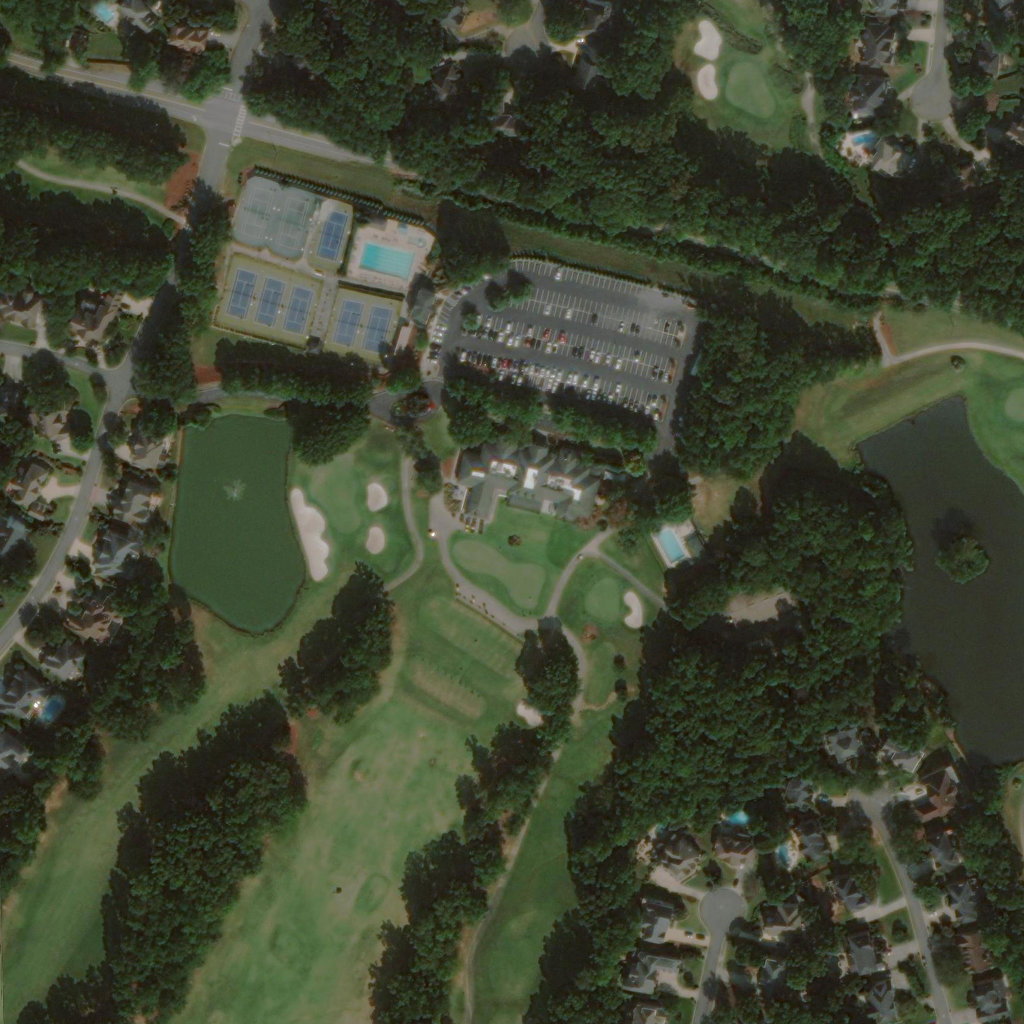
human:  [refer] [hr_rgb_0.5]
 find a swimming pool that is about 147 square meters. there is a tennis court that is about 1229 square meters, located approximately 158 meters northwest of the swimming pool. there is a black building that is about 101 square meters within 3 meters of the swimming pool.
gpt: <box>[[63, 51, 66, 55, 0]]</box>

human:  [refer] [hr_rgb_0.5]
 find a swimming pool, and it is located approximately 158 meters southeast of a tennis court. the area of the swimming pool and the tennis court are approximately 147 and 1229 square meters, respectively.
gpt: <box>[[63, 51, 67, 55, 0]]</box>

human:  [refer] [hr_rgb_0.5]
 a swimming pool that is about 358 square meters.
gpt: <box>[[34, 23, 40, 27, 0]]</box>

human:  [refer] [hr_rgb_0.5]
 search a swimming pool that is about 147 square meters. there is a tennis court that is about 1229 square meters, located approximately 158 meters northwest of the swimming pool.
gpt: <box>[[63, 51, 67, 55, 0]]</box>